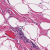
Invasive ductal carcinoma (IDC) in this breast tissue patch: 0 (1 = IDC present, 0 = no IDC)